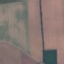
Land use / land cover class: AnnualCrop